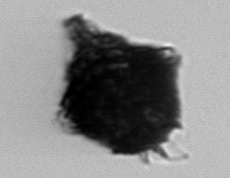
Label: Gonyaulax